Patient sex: F
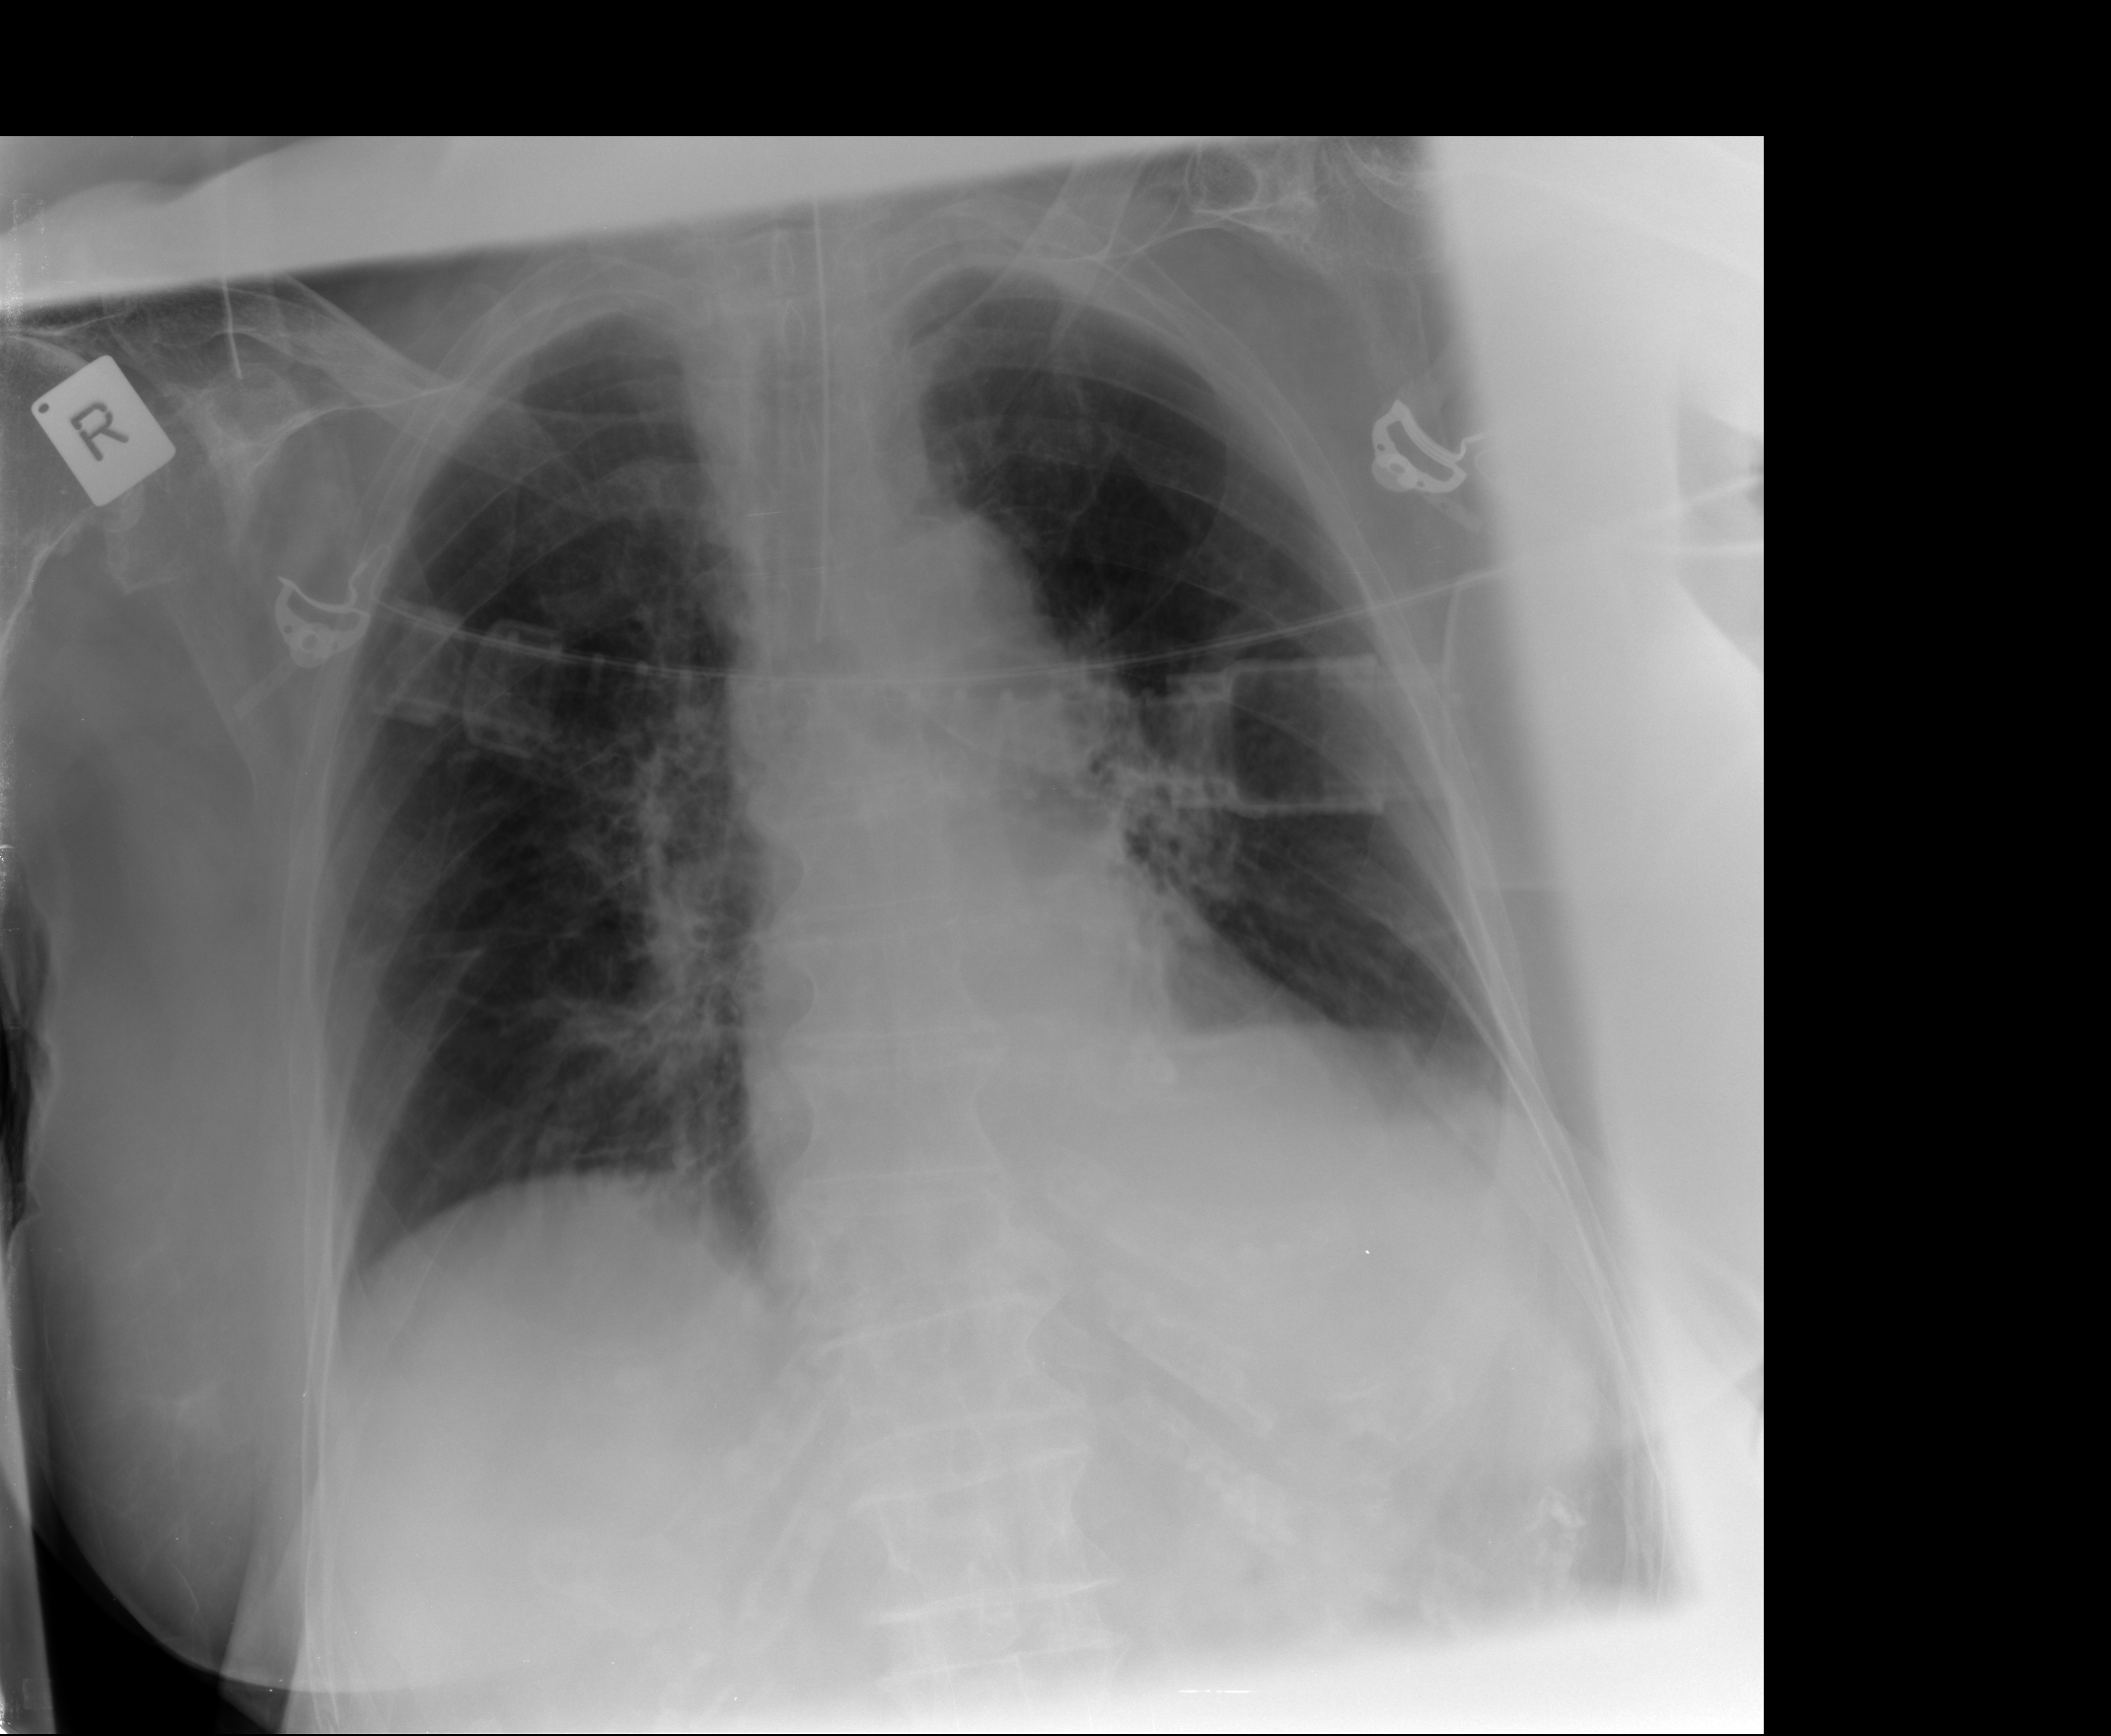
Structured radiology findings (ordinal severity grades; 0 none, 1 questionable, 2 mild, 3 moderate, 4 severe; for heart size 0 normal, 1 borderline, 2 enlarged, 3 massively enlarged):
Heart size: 0
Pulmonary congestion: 1
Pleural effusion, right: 0
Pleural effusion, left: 0
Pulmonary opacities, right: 0
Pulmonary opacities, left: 0
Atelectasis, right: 0
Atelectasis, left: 0